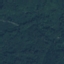
Label: Forest